Question: I want to remove the (see image below) of the <URL> control.
After digging into caspian.css I wasn't able to find any clue about how to do that. By code I also didn't find any method to remove (or eventually hide) this label.
Is there a way to do that in JavaFX without re-implementing the whole control ?

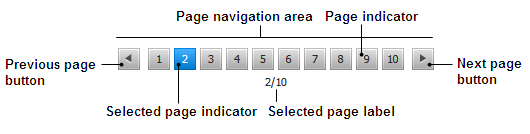
Answer: Use '-fx-page-information-visible'
It's described within these links:
- <URL>